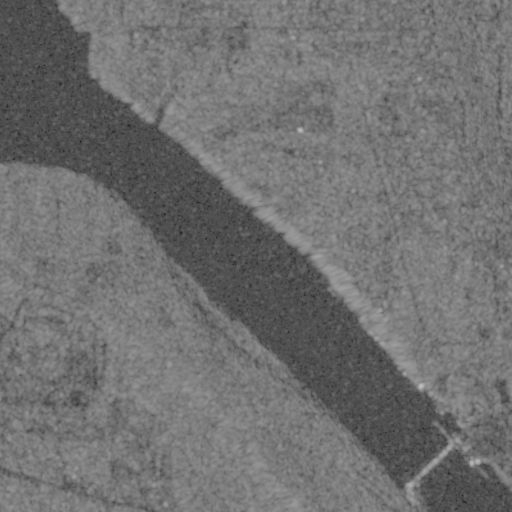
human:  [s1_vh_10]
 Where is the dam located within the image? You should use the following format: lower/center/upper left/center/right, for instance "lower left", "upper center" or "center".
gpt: The dam is located in the lower right of the image.
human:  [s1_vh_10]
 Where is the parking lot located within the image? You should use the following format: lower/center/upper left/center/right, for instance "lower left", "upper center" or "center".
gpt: The parking lot is located in the lower right of the image.
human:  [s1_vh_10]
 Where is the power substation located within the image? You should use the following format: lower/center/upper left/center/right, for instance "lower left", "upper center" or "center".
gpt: The power substation is located in the lower right of the image.
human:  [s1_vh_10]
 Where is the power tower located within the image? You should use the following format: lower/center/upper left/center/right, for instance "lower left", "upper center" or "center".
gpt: The power tower is located in the right of the image.
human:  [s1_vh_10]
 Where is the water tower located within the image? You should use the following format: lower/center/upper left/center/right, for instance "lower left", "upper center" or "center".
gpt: The water tower is located in the upper right of the image.
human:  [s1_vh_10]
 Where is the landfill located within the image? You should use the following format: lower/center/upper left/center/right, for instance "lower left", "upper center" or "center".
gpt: There is no landfill in the image.

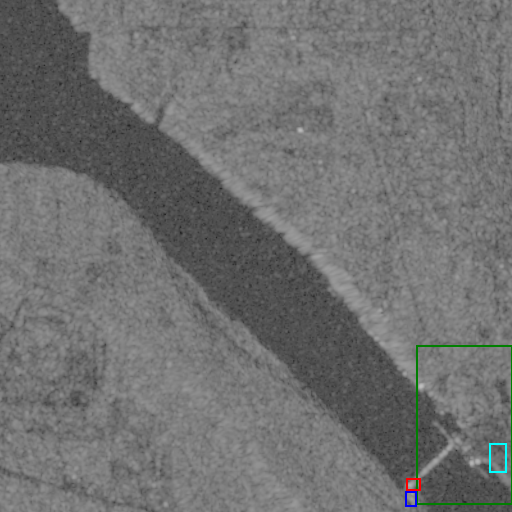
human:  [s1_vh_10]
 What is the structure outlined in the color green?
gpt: The structure outlined in green is a park.
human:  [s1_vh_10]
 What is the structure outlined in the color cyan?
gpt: The structure outlined in cyan is a parking lot.
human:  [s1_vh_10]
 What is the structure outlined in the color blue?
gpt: The structure outlined in blue is a power substation.
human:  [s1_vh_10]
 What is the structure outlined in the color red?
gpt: The structure outlined in red is a building.
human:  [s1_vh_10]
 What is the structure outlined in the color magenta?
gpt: There is no magenta outline.